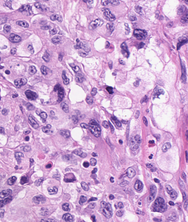
Tumor epithelial tissue: yes
Tumor-associated stroma tissue: no
Normal tissue: no